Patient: sex F, age 33
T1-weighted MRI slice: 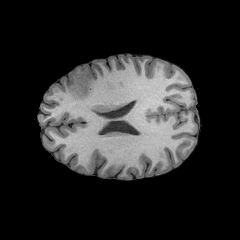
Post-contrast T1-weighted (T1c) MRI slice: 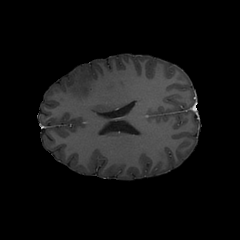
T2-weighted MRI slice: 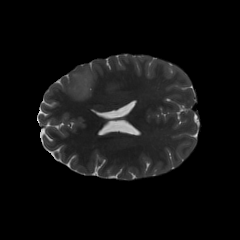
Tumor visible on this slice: yes
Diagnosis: Astrocytoma, IDH-mutant
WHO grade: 2